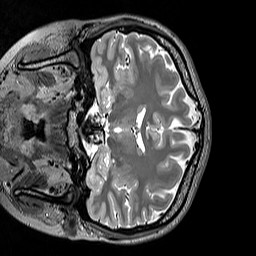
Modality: T2w
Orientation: coronal
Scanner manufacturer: siemens
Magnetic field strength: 3 T
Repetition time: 3.2 s
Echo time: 0.406 s